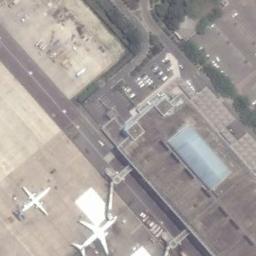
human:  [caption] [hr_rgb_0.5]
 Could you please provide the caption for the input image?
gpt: Two airplanes parked beside the airport .